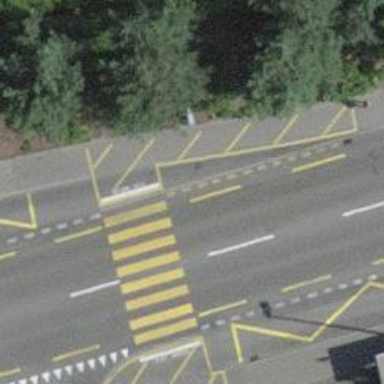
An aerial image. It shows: Kerb barrier.